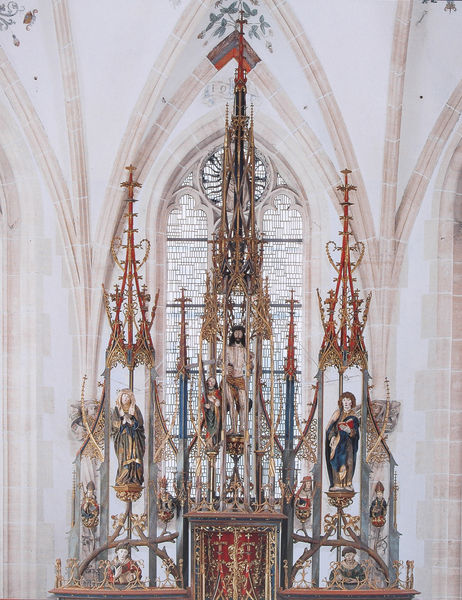
Titel: Hochaltar, Gesprenge
Künstler: Michel Erhart
Standort: Blaubeuren
Institution: ehemalige Abteikirche St. Johannes d.T.
Schlagwörter: blau, blätter, gott, schurz, frauen, gelb, grün, menschen, braun, fenster, frau, hell, holz, weiss, rose, rot, ornament, architektur, johannes, stein, kirche, figur, gold, innen, gotik, reiter, turm, engel, skulptur, farbig, modern, figuren, bischof, spitz, plastik, foto, bögen, gewölbe, bayern, kreuz, religion, türme, dom, rippen, münster, altar, hochaltar, kathedrale, schnitzerei, skulpturen, kreuze, statuen, dienste, glasfenster, gotisch, spitzbogen, spitzbögen, christus, jesus, jesus christus, kreuzigung, apsis, chor, baldachin, bischöfe, heilige, gefasst, filigran, heilig, gothik, maria, madonna, heiland, streben, schrein, gothisch, geschnitzt, feingliedrig, josef, masswerk, aufsatz, erlöser, basilika, fialen, dachreiter, tabernakel, krabben, stabwerk, fiale, spätgotik, gesprenge, altaraufsatz, retabel, schnitzaltar, stifter, malereien, flügelaltar, martyrium, apostel, madonne, blattgold, reliquienschrein, gespränge, riemenschneider, altar retabel, veit stoss, messias, chrsitus, holzreiter, prädella, päpste, gottessohn, sohn gottes, christkind, altat, grün#, christkönig, heilland, erretter, jesus von nazaret